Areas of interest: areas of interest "Financial and Insurance Institution"
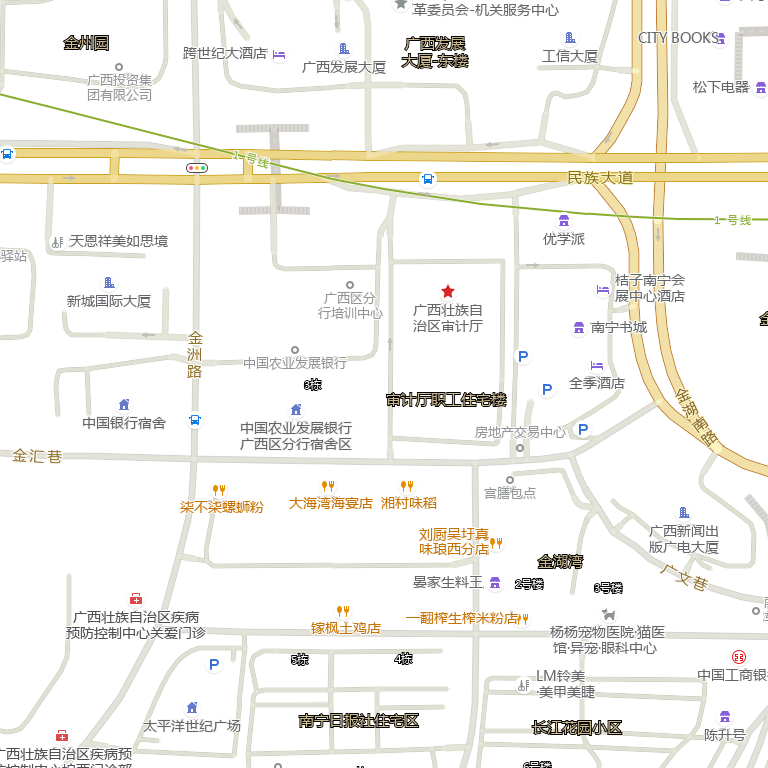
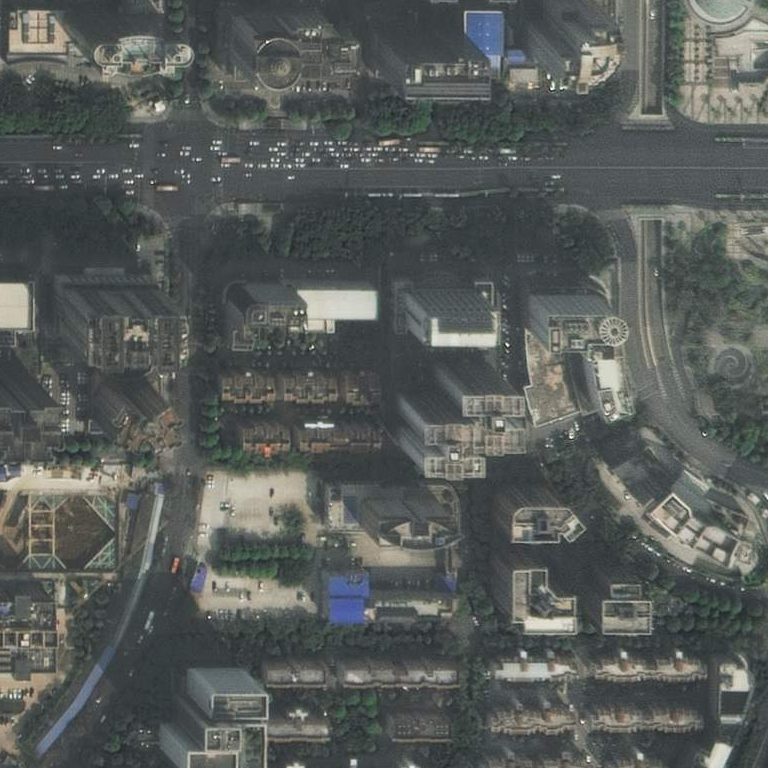